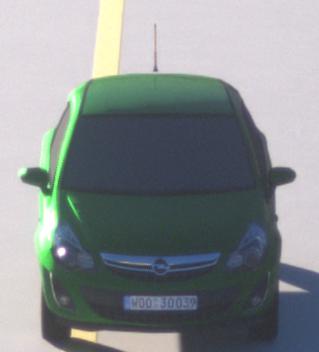
Make: Opel
Model: Corsa 1.2
Detailed model: Corsa (D)
Model produced from: 2011/01
Model produced until: 2014/08
Doors: 3
Color: green
Road condition: dry road
Daytime: sunrise or sunset
Contrast: high contrast